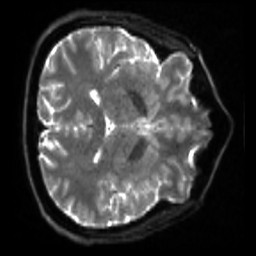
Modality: sbref
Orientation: axial
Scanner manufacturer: siemens
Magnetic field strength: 3 T
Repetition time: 4 s
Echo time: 0.0594 s